You are looking at the short-time Fourier spectrogram of a bearing's acceleration signal. Determine the bearing's health state. Answer with exactly one of: normal, inner_race, outer_race, ball.
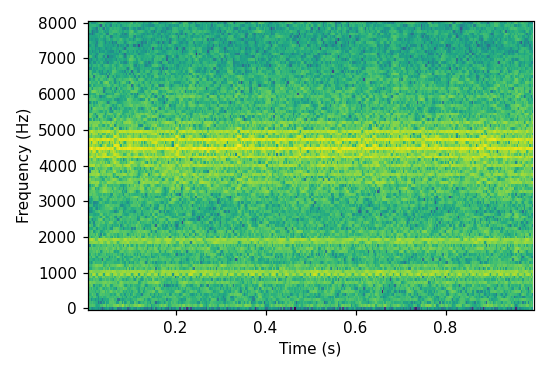
Answer: outer_race